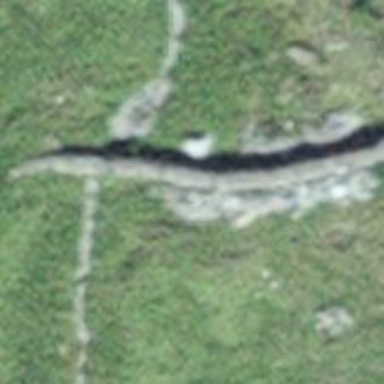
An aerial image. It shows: Dry stone wall barrier.